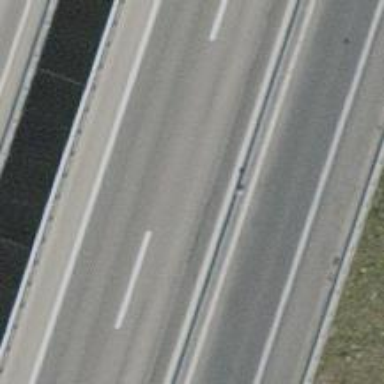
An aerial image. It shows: Motorroad bridge with asphalt surface. It is classified as trunk highway.